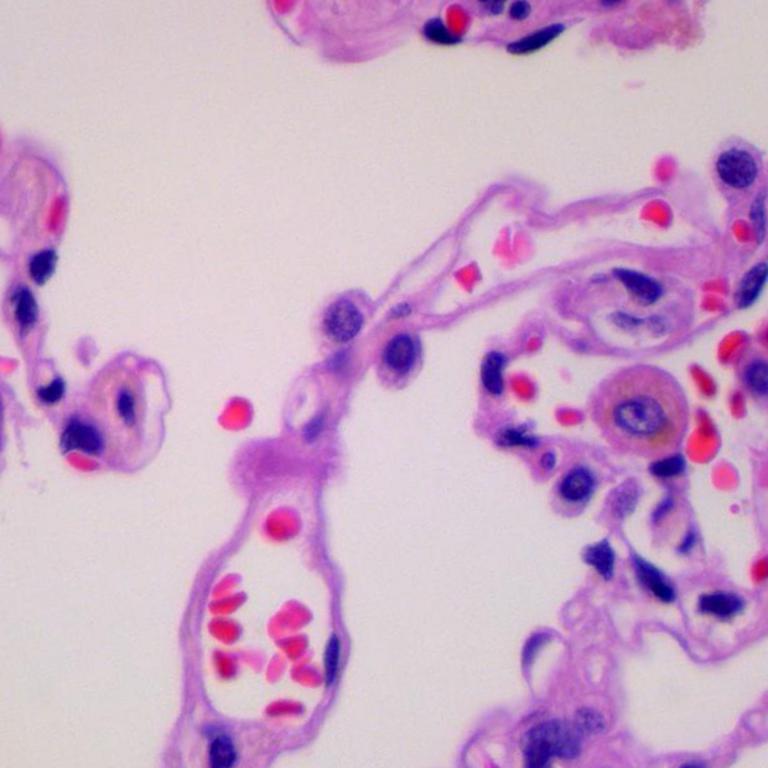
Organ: lung
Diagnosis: benign